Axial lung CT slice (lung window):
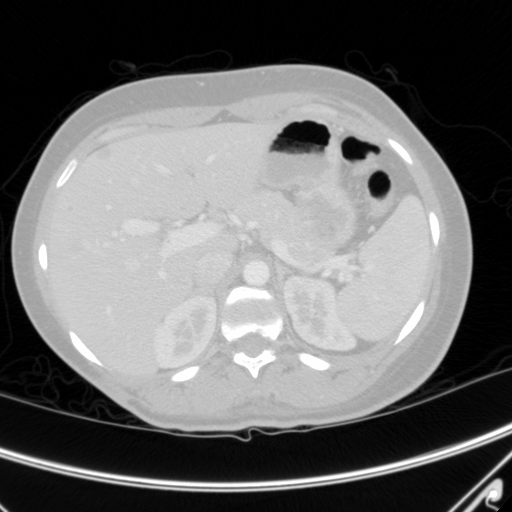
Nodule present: no